Interaction volume radius: 5 \u00c5
Interaction volume height: 25 \u00c5
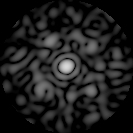
Disorder parameter: 0.7111